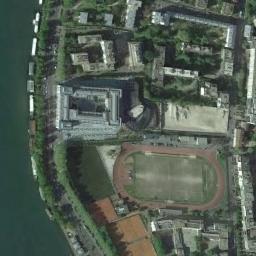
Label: ground_track_field